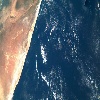
Label: water